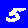
Digit: 5